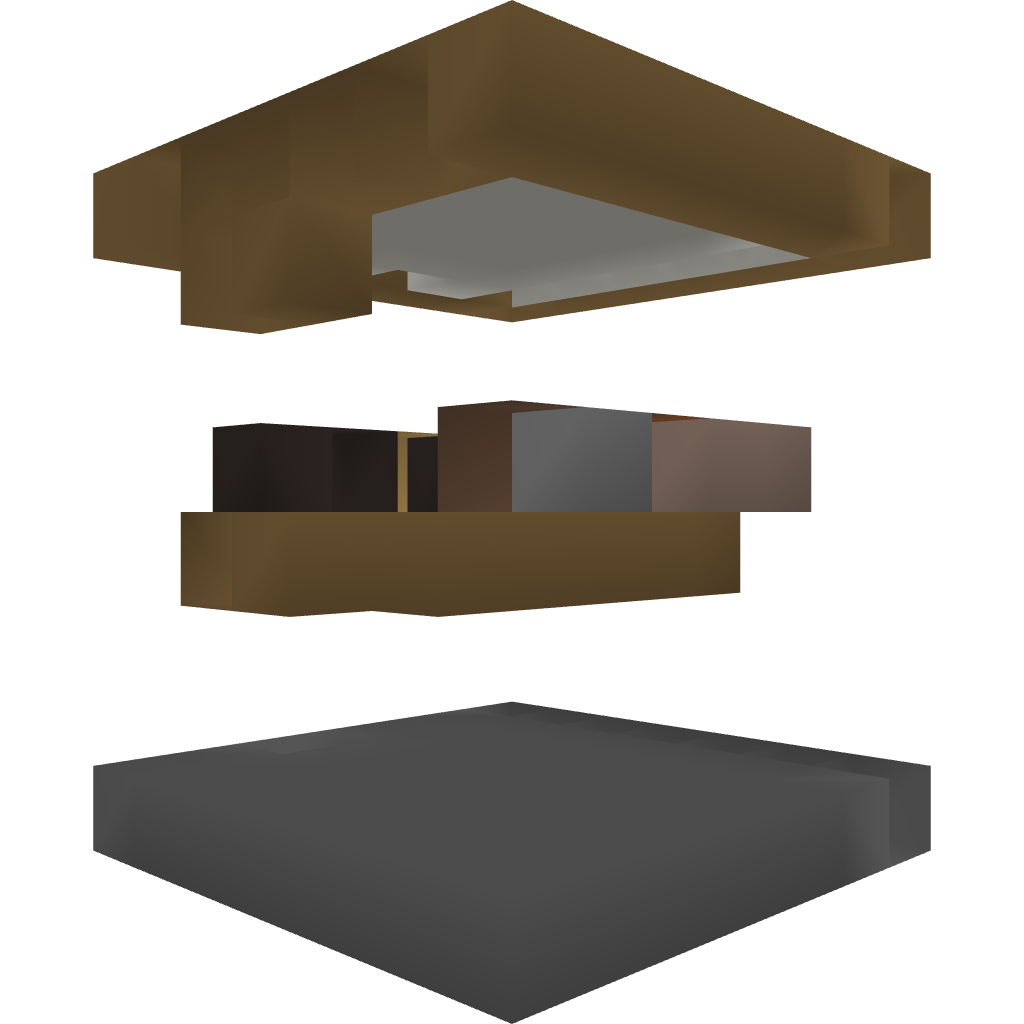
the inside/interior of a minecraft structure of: House with storage